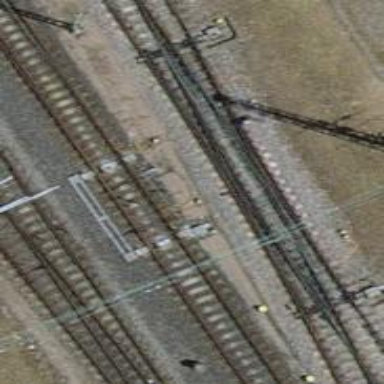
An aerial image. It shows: Rail siding with electrified contact lines.